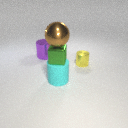
large cyan rubber cylinder below large brown metal sphere